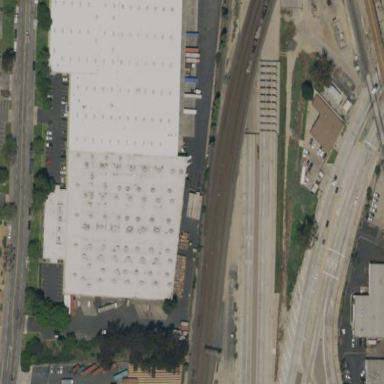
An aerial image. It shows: Warehouse building.